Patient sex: M
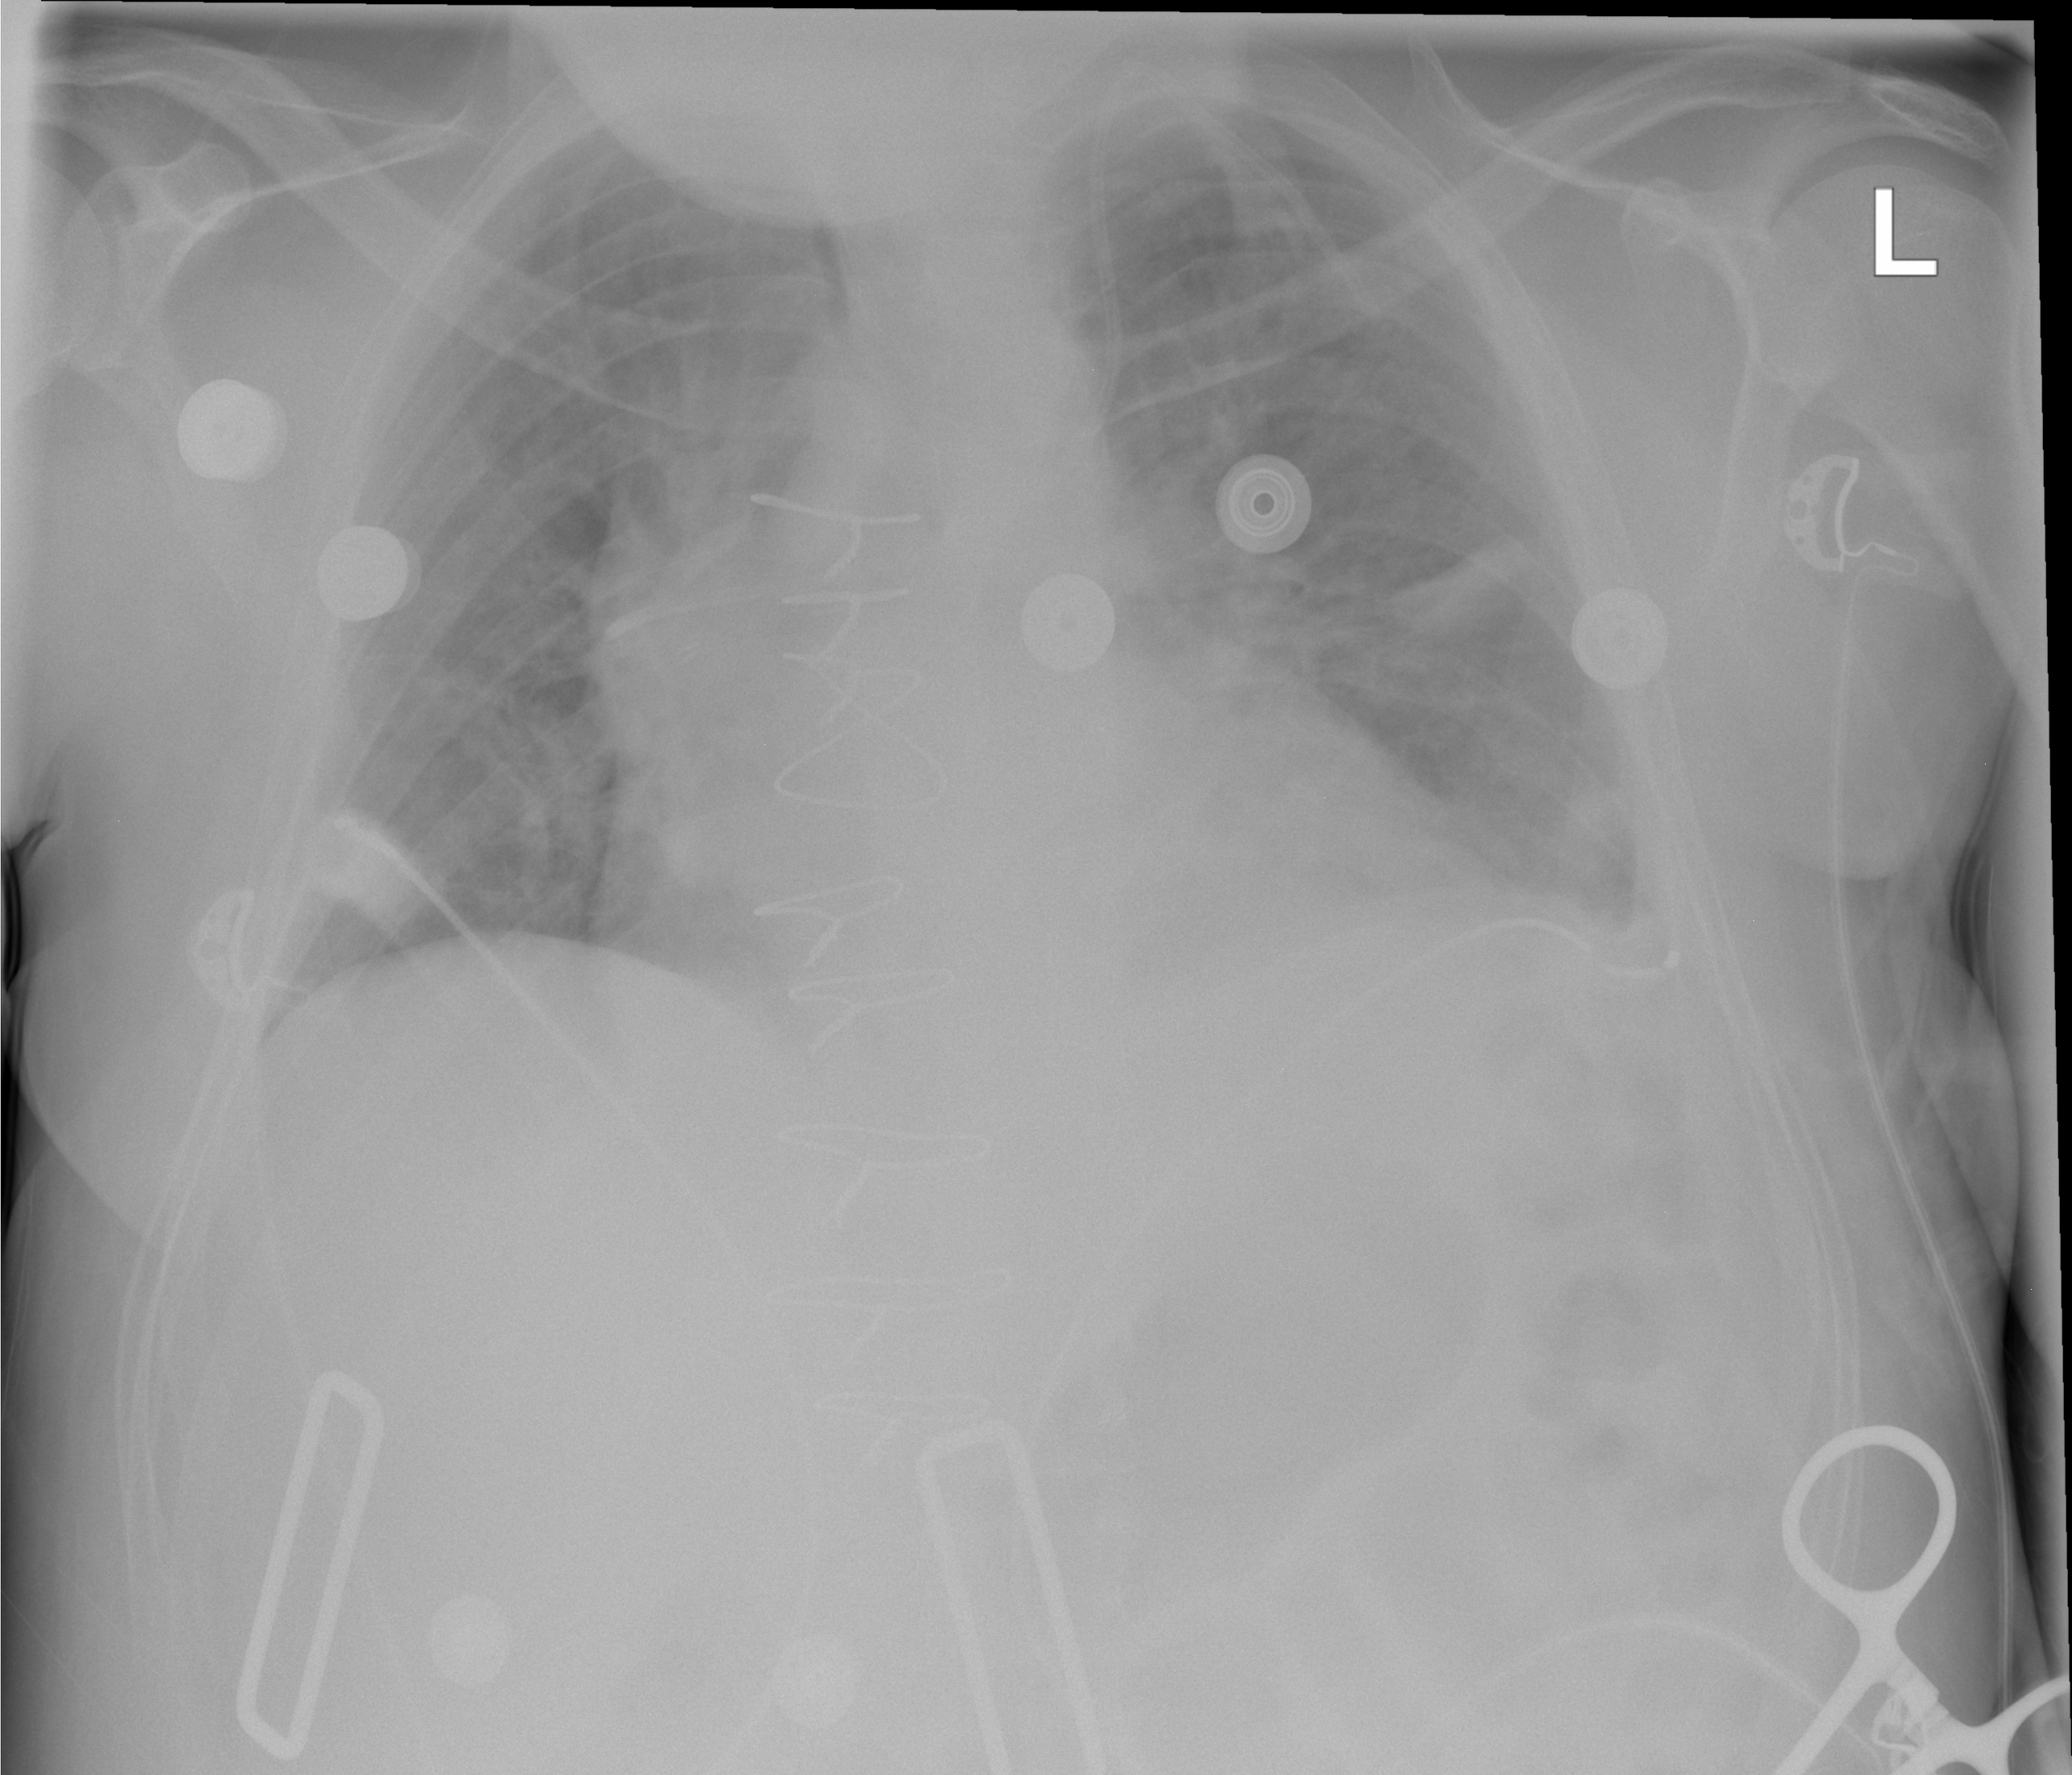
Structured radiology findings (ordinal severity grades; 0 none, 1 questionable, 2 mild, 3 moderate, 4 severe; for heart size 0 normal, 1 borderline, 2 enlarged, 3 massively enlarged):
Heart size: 2
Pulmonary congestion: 3
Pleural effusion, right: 0
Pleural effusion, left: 2
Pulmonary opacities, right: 3
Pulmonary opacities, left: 2
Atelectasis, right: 0
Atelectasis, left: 2